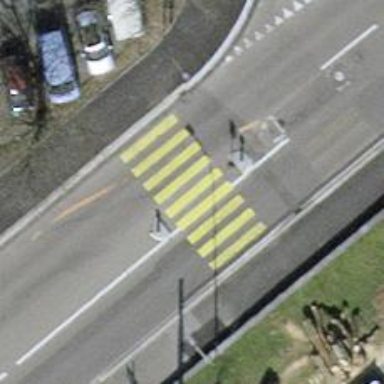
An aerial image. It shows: Marked crossing with zebra sign and island in the middle.